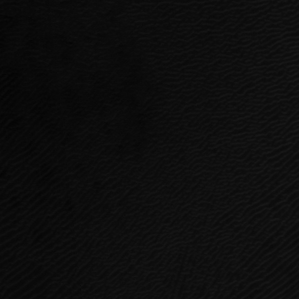
Label: frost